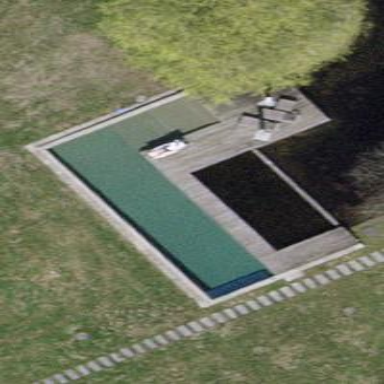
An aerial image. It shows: Swimming pool located in leisure land.